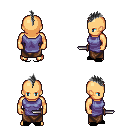
a pixel art fantasy rpg character, male body template, human, tanned skin, chain tabard jacket, robe skirt, gray mohawk hairstyle, black slippers, dagger, four views (front, back, left, right), 2x2 character sprite sheet, small pixel art, hard edges, no anti-aliasing